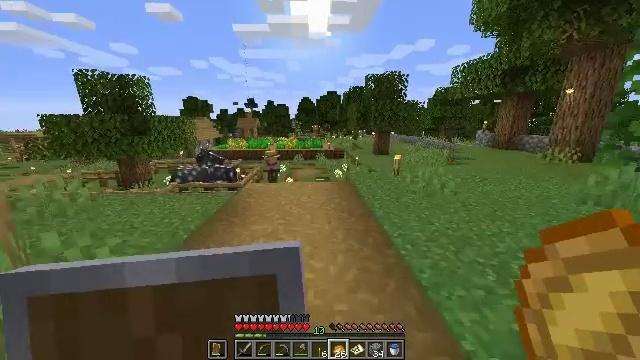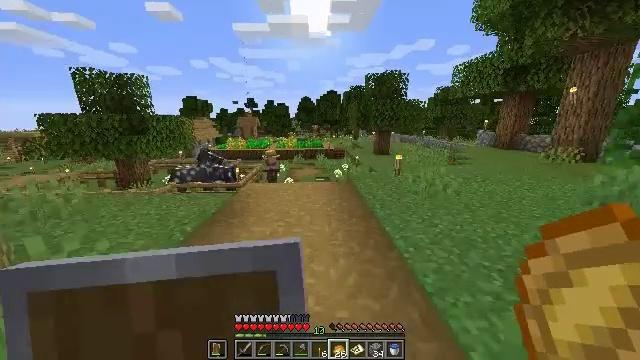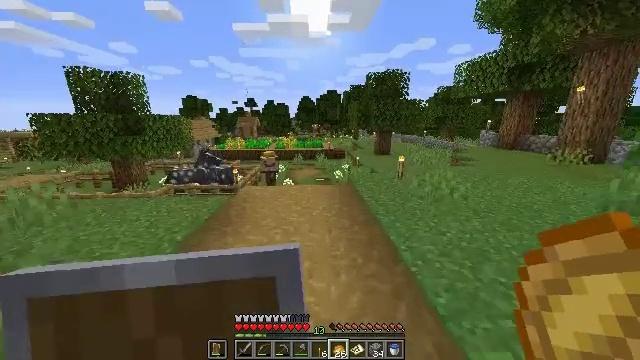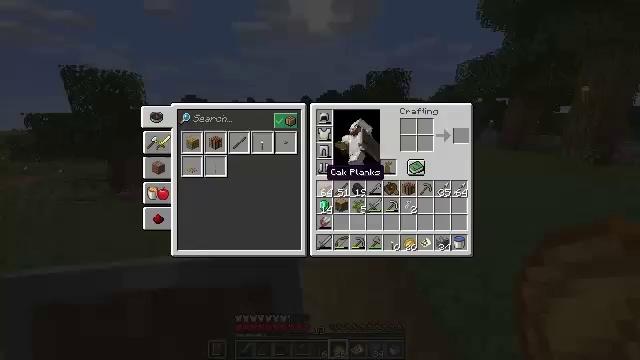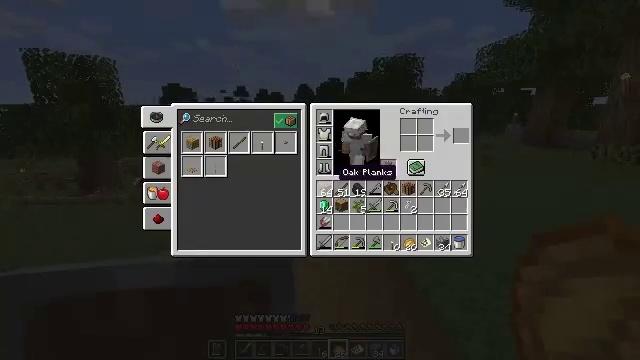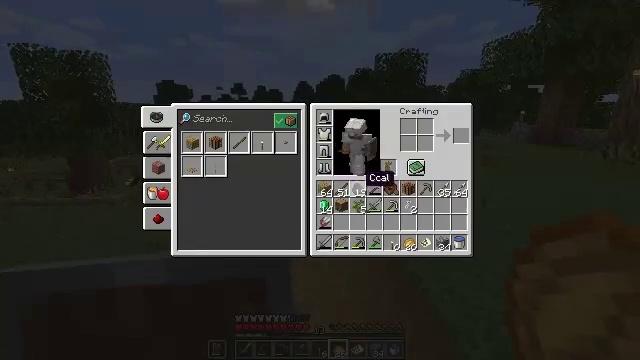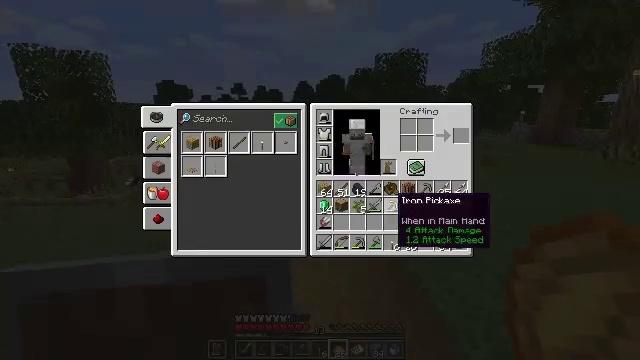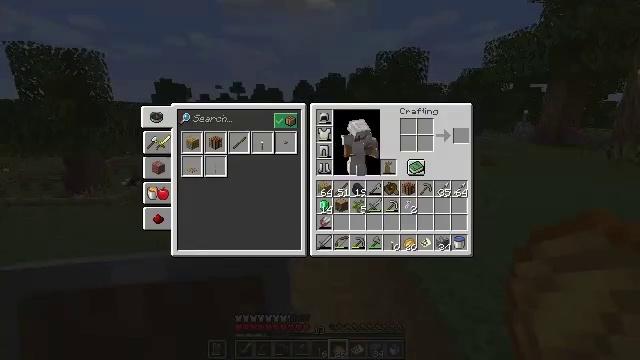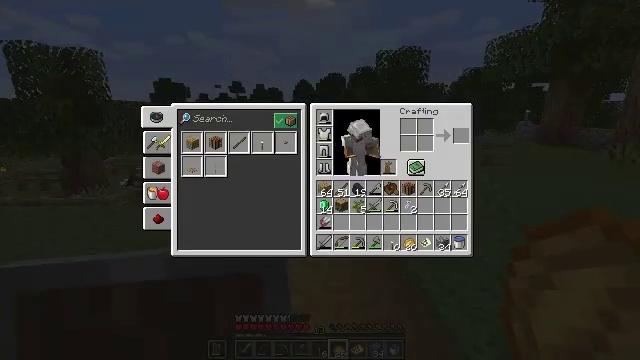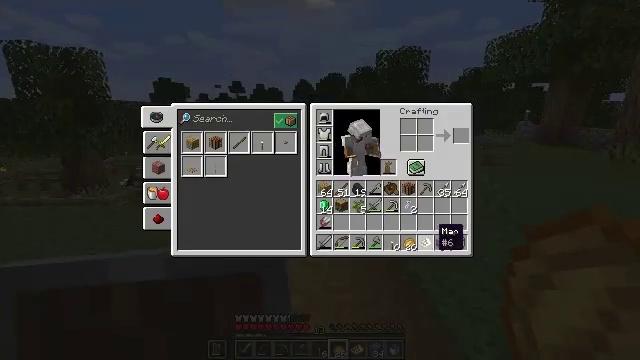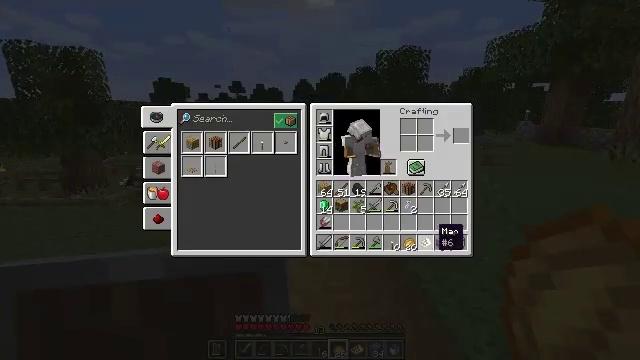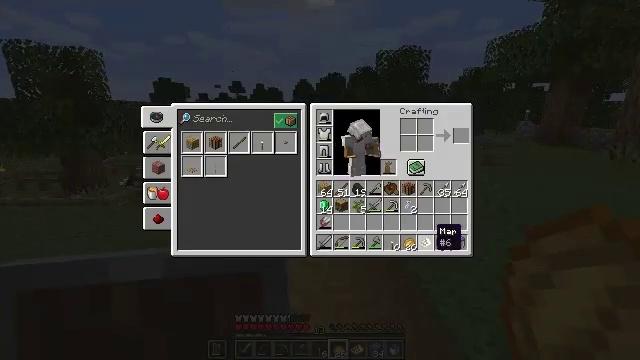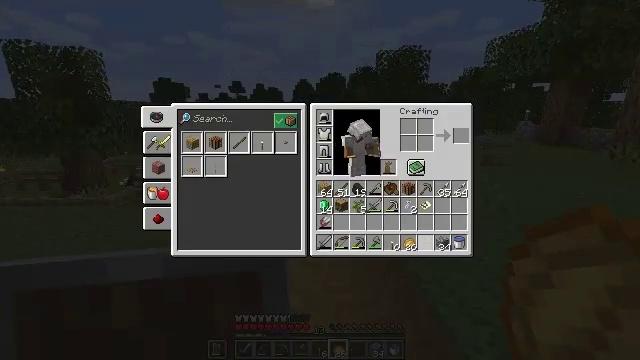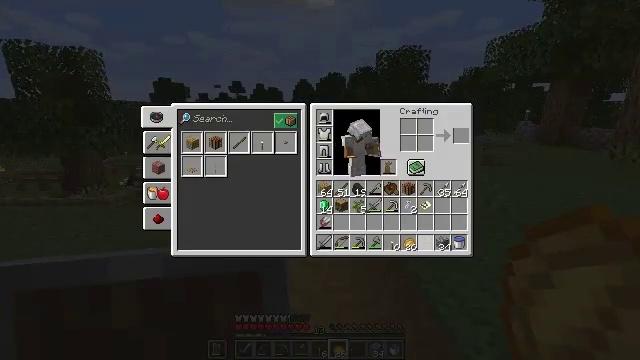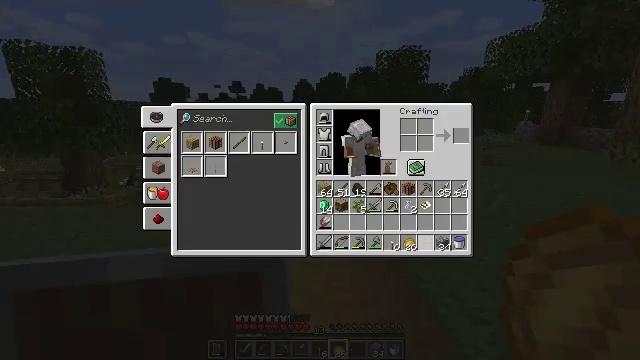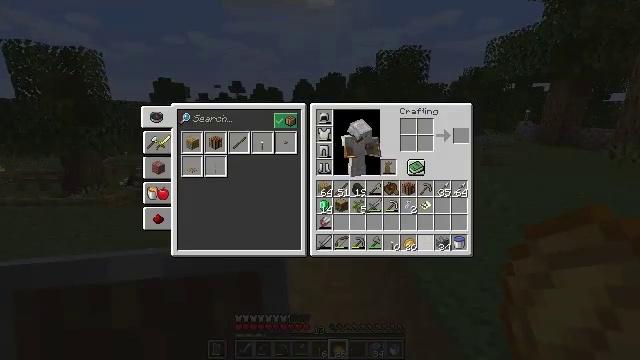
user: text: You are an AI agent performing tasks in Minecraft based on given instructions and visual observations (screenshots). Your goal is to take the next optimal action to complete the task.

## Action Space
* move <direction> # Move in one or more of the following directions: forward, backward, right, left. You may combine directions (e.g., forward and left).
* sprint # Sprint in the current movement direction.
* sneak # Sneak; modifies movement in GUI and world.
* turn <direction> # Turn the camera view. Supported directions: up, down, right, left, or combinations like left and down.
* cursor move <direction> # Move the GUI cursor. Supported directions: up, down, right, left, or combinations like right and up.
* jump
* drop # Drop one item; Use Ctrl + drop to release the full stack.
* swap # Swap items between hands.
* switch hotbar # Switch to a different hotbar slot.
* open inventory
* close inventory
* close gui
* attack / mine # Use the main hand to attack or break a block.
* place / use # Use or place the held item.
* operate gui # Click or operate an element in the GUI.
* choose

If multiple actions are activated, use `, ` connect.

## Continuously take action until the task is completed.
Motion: motion action
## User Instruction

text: Mine the anvil to break it.
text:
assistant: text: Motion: move forward
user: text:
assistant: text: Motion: no_op
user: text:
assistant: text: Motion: open inventory
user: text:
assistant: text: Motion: turn right, open inventory
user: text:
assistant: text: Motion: turn right
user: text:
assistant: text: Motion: turn right and down
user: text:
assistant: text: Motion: sneak, turn right and down
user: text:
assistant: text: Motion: sneak, turn right
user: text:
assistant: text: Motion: sneak
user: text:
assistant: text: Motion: sneak
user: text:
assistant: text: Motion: sneak
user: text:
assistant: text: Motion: sneak, attack / mine
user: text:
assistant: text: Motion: sneak, attack / mine
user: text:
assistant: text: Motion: sneak
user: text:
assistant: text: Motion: sneak
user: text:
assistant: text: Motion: sneak
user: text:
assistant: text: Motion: no_op
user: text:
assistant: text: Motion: no_op
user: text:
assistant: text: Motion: no_op
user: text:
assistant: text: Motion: move forward
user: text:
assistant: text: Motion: move forward
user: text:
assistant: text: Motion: move forward
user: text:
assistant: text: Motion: move forward
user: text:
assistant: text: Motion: move forward, sprint
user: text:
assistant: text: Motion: move forward, sprint
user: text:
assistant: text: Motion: move forward
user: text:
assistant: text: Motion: move forward, turn left
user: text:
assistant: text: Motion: move forward, turn left
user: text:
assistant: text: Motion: move forward
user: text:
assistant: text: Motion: move forward